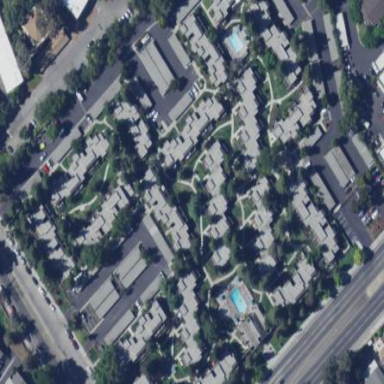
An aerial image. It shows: Residential area with apartments.